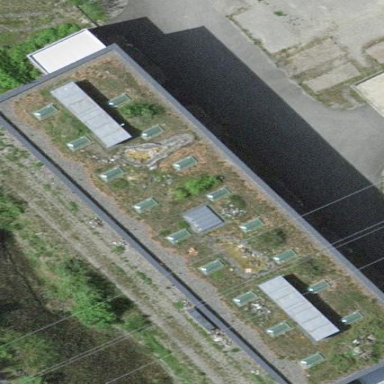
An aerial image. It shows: Industrial building with flat brown roof.